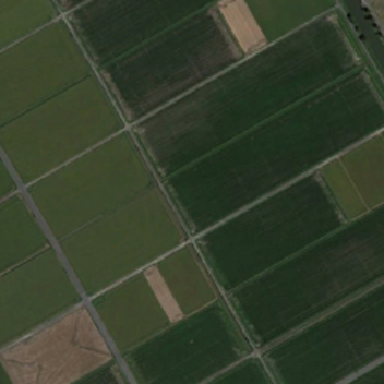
In this land most of the buckwheat is grown .